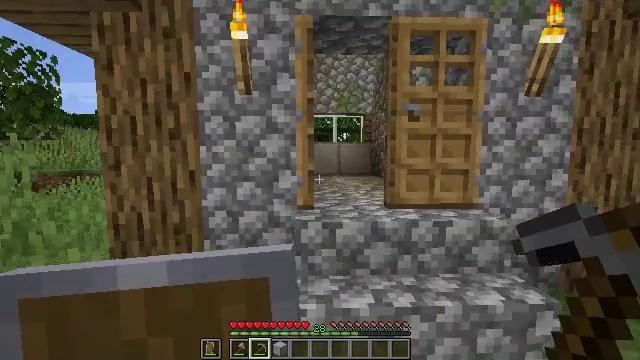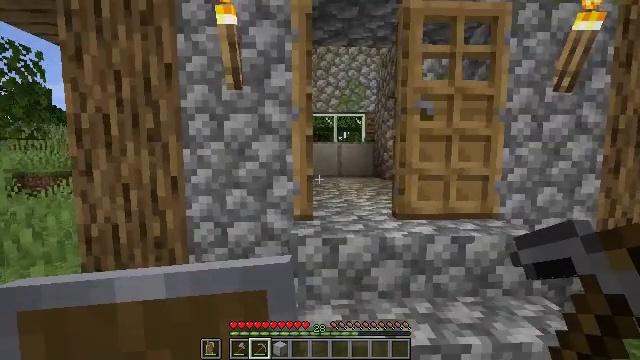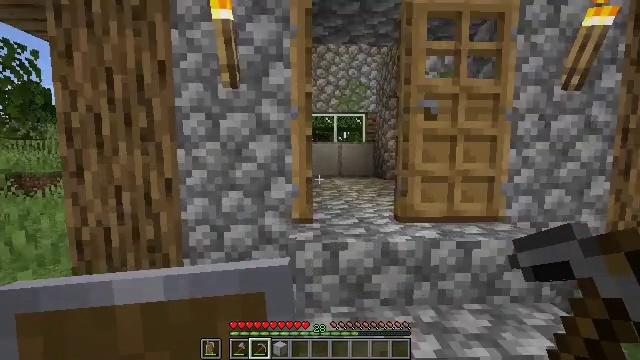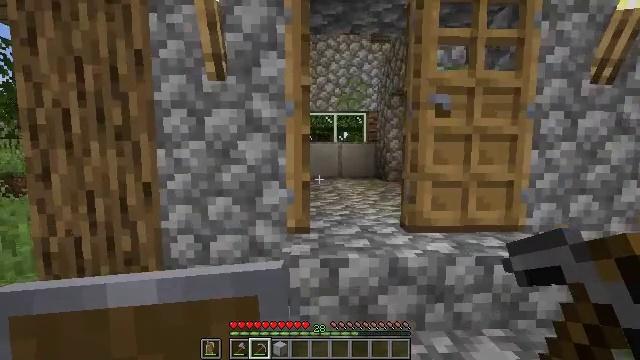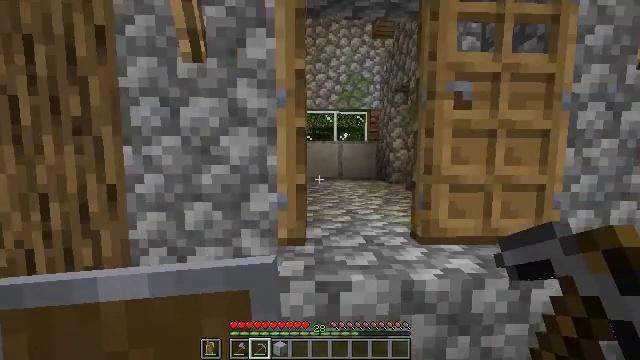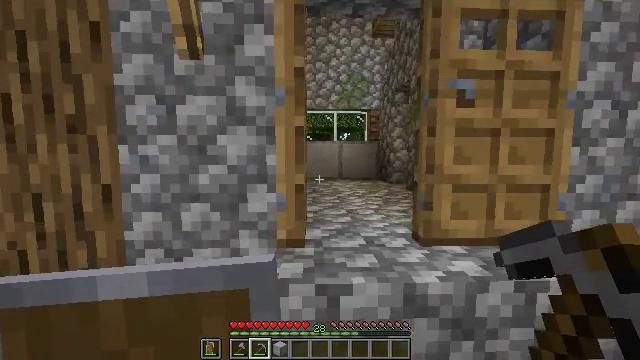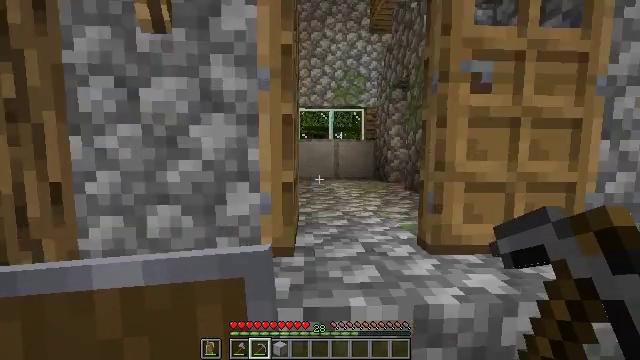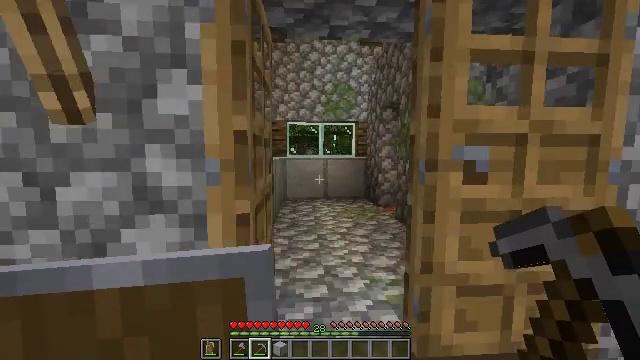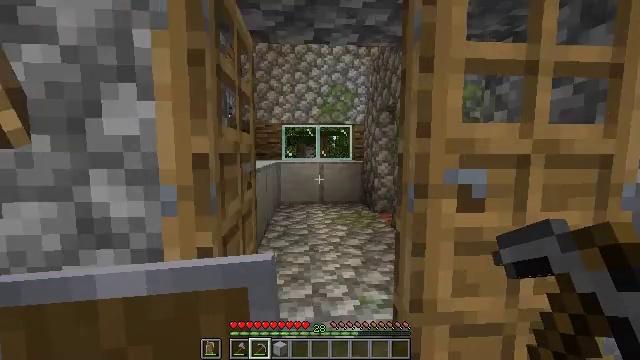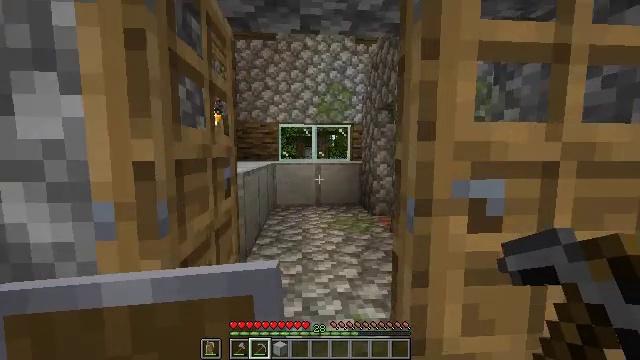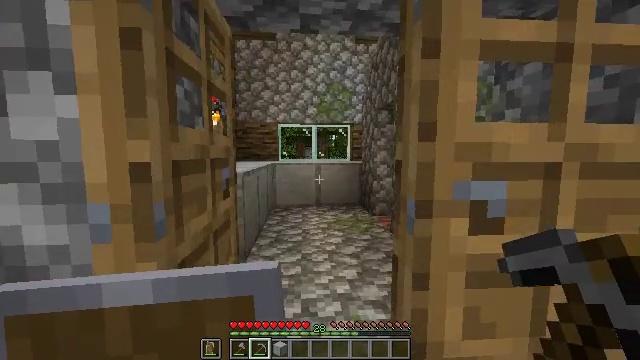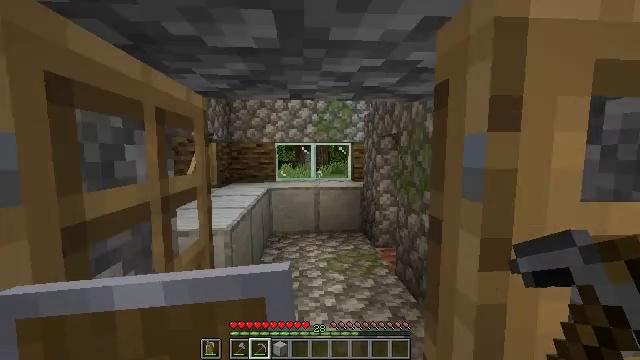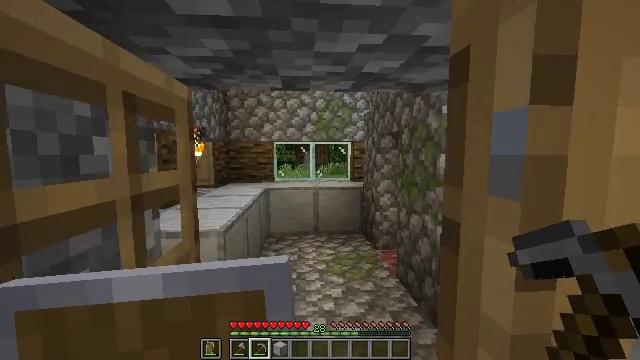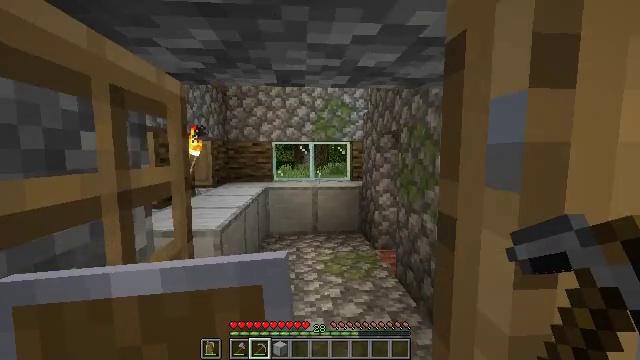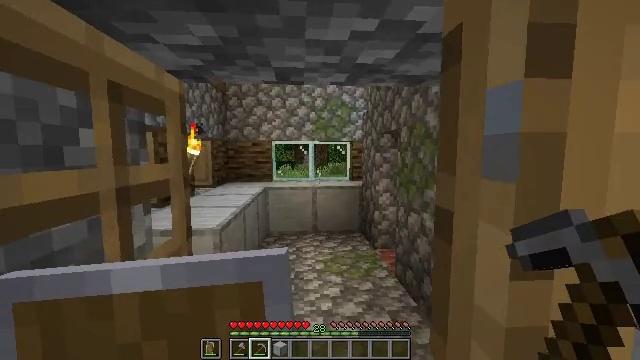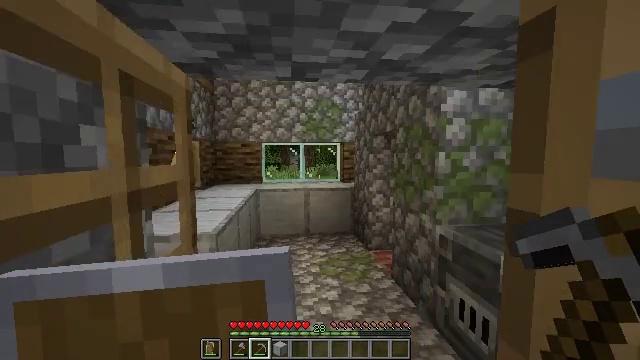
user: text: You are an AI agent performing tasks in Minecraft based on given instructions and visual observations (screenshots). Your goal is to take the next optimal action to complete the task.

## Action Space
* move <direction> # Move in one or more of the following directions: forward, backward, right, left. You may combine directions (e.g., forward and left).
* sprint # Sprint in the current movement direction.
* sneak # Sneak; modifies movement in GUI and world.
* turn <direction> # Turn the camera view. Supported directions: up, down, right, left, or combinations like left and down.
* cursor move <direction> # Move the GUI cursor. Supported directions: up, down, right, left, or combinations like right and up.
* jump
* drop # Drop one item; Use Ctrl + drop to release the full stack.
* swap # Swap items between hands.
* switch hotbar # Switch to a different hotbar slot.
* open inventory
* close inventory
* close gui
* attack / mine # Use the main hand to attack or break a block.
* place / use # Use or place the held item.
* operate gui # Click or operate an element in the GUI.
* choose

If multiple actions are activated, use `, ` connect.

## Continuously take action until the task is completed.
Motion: motion action
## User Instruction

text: Break a block of bricks.
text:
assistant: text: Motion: move forward
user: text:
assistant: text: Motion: move forward
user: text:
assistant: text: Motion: move forward
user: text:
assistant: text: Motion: move forward
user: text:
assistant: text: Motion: move forward
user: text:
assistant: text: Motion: move forward and move right
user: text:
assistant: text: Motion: move forward and move right, turn right
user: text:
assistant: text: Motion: move forward and move right
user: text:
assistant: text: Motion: move forward
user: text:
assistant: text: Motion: move forward
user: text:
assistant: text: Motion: move forward
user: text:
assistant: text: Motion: move forward
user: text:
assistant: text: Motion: move forward
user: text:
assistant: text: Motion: move forward and move left
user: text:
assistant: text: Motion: move forward and move left, turn right
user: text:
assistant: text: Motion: move forward and move left, turn right
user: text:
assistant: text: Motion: move forward and move left, turn right
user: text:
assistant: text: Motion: move forward and move left, turn right and down
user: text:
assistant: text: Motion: move forward and move left
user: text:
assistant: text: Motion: move forward and move left
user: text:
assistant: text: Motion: move forward and move left
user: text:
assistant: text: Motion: move forward and move left
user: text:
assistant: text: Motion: move forward and move left, turn left
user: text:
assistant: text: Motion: move forward and move left, turn right and up
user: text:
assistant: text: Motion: move forward and move left, turn right and up
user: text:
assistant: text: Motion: move left, turn right and up
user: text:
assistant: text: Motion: move left, turn right and up
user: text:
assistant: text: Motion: move left, turn right and up
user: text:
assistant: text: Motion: move left
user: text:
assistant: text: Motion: move left